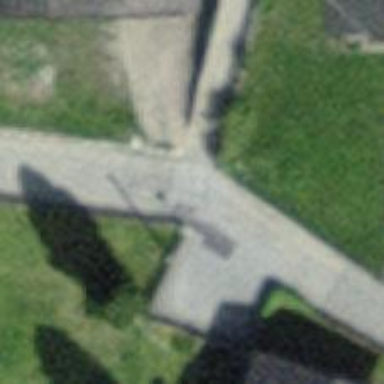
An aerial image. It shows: Cobblestone path.